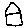
Label: house